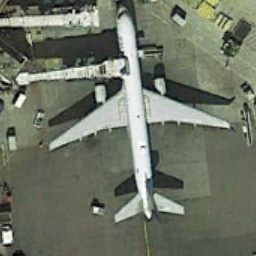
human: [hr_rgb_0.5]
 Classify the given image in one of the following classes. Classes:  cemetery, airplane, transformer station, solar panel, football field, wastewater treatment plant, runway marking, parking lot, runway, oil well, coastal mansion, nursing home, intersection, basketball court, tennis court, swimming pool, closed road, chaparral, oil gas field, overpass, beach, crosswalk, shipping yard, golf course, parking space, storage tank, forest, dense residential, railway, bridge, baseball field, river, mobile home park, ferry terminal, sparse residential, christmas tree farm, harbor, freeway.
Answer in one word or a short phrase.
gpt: airplane